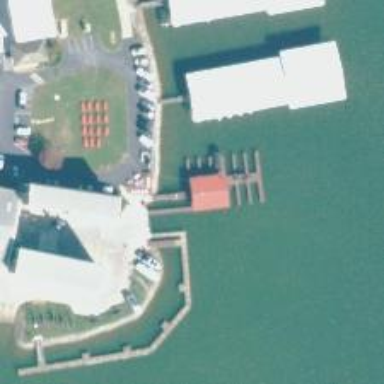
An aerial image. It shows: Pier located along footway.